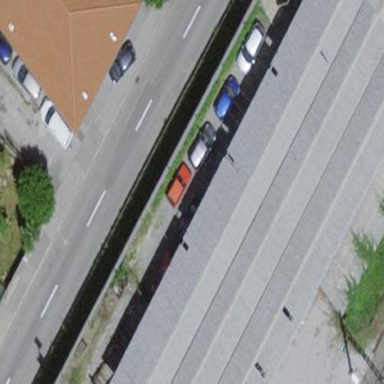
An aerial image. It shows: View of roof of building.